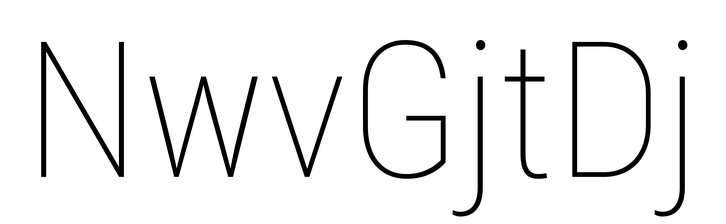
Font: Roboto_Condensed_Thin